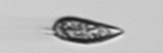
Label: Prorocentrum_triestinum